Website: macys
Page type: customer-info-address
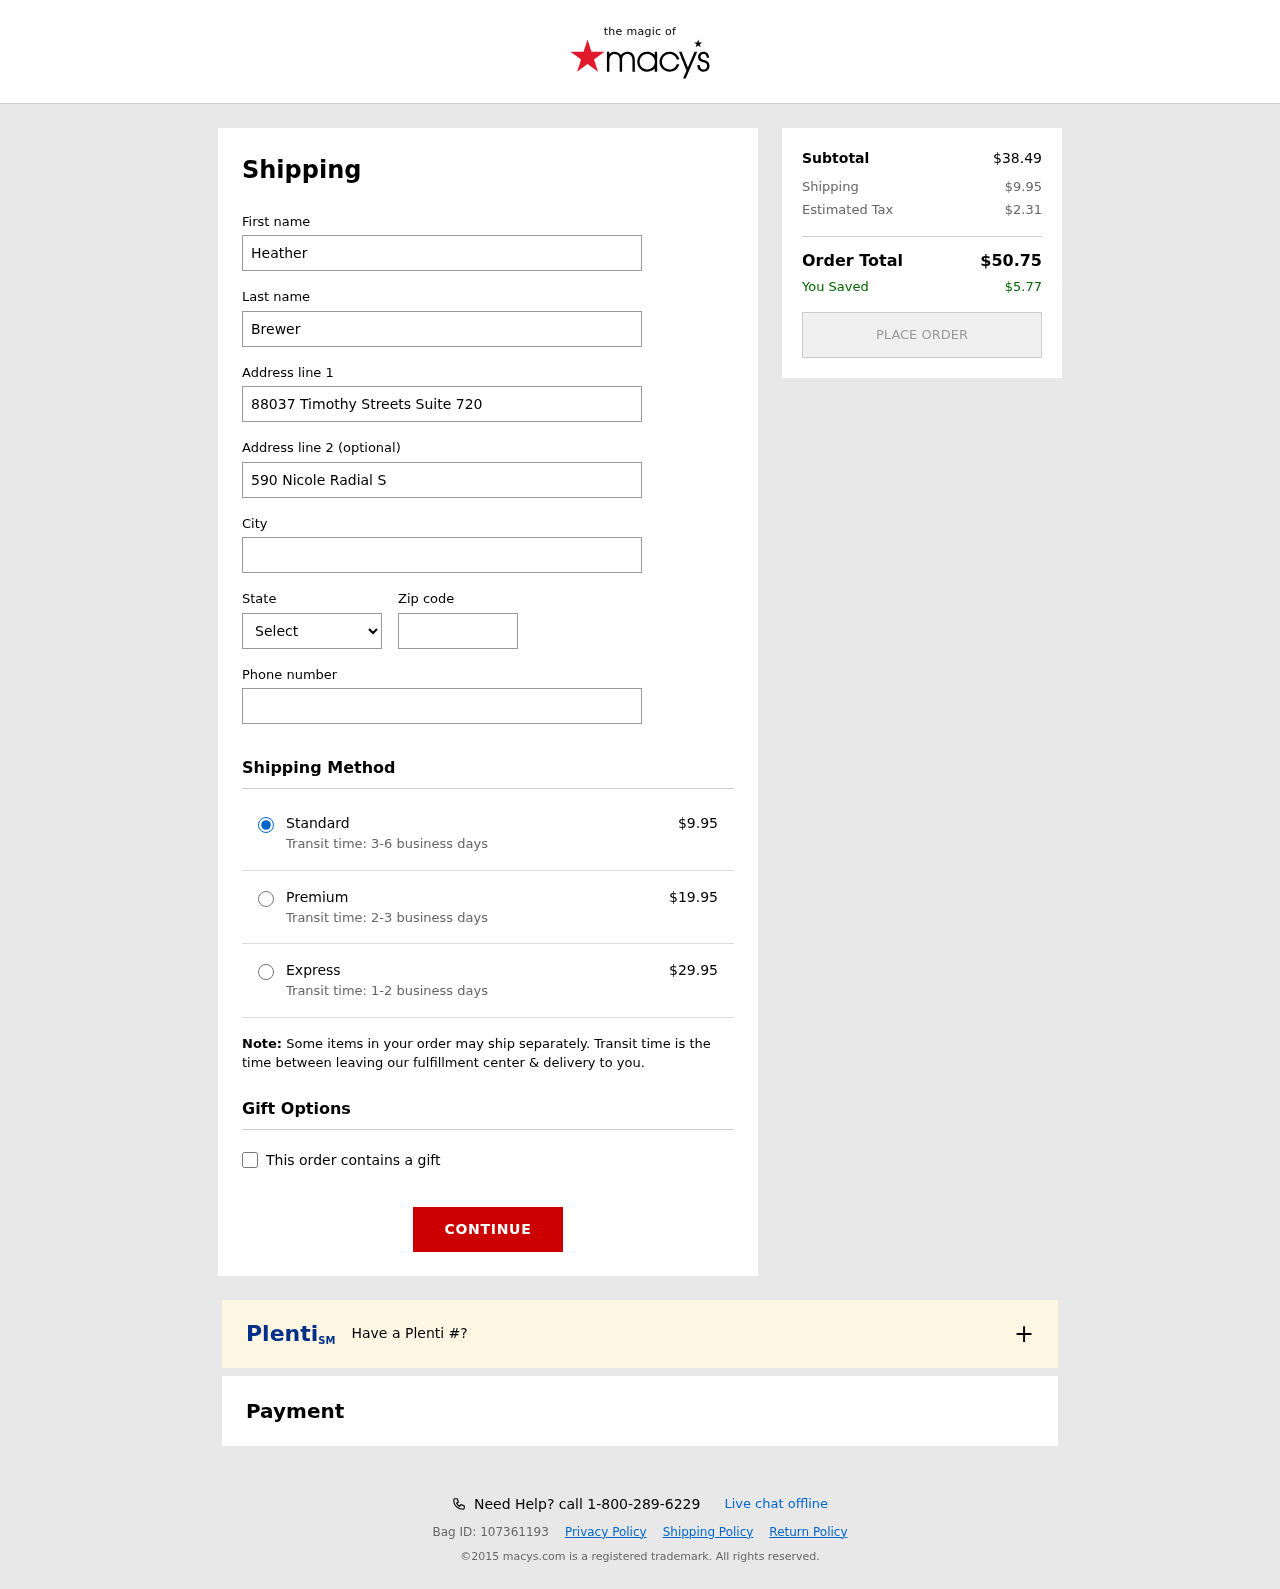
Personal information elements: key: PII_CITY
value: Port Brianshire
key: PII_FIRSTNAME
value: Heather
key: PII_LASTNAME
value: Brewer
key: PII_PHONE
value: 8044027701
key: PII_POSTCODE
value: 50616
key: PII_STATE_ABBR
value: MS
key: PII_STREET
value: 88037 Timothy Streets Suite 720
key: PII_STREET2
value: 590 Nicole Radial Suite 576
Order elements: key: ORDER_SHIPPING_COST
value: $9.95
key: ORDER_SHIPPING_COST_PREMIUM
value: $19.95
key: ORDER_SHIPPING_COST_EXPRESS
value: $29.95
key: ORDER_SUBTOTAL
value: $38.49
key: ORDER_TAX
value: $2.31
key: ORDER_TOTAL
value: $50.75
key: ORDER_SAVINGS
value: $5.77